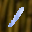
Label: 1